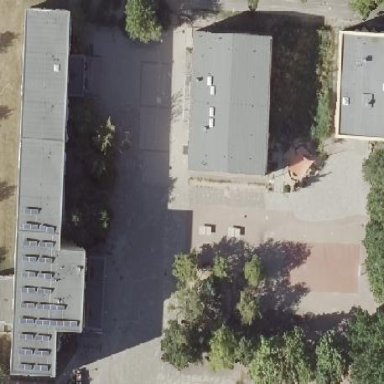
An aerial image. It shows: School surrounded by fence.